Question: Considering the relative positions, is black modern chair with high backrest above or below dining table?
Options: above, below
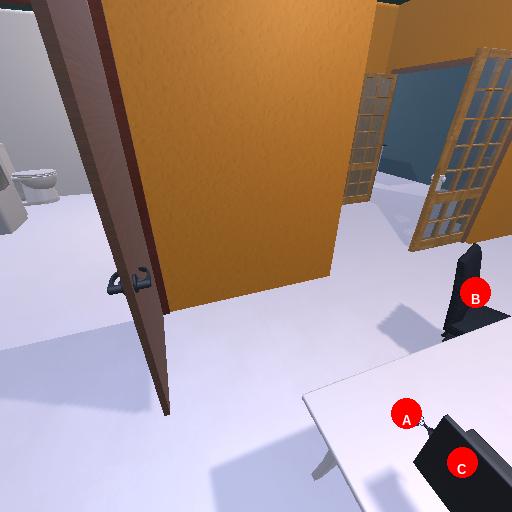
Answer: above